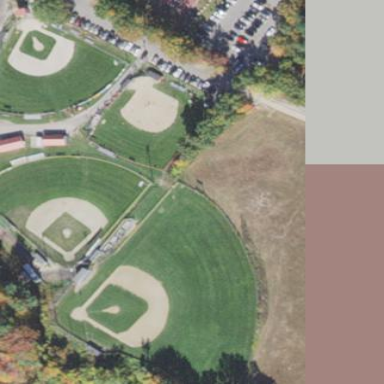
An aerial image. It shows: Baseball pitch for leisure and sports activities.